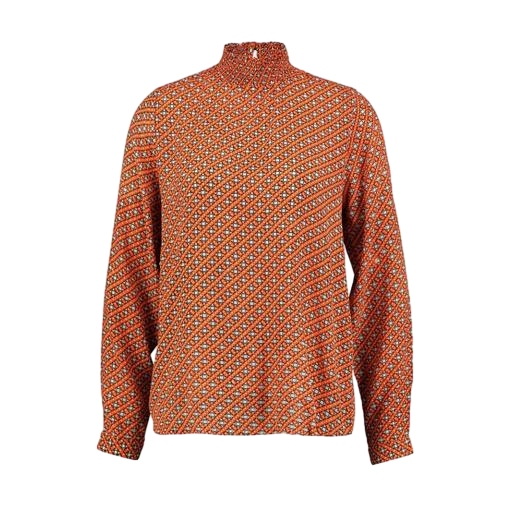
multicolor vero moda rust high neck blouse, high-neck blouse, red jacquard mock-neck top only macy, white background